Question: I have a grid of div boxes that I will be animating. They will be moving across the screen after a user drags one of the boxes (to re-align into a grid).
Currently I am using JQuery to change the css left and top positions of all of the divs and running this on an interval.
It is laggy if there are more than 50 boxes. How do I make this less laggy? Is there an animation library that is better for this, or do I just need to limit it to 50 boxes?
Image of layout:

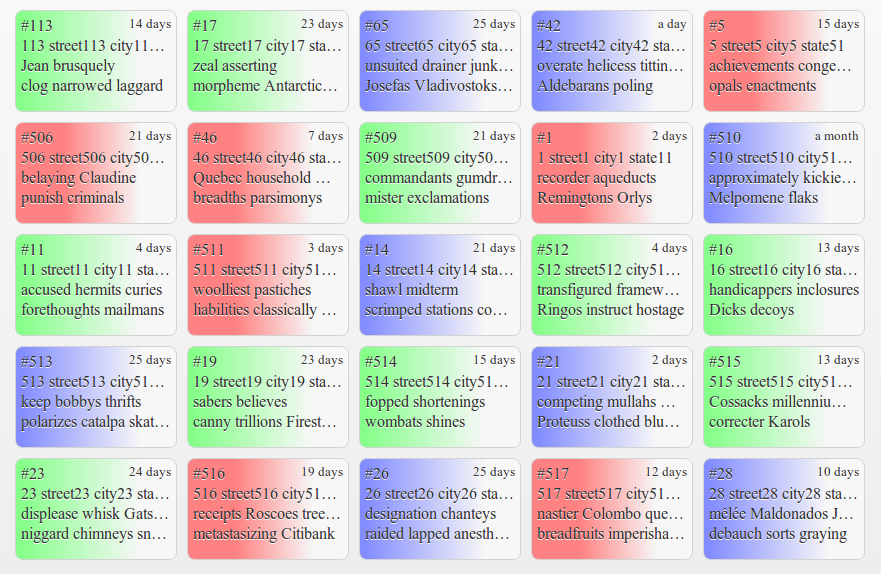
Answer: You have a few options to optimize the performance.
1. Newer browsers have requestAnimationFrame that lets the browser take care of the animation timing in order to optimize Javascript animations. Rather than using times to perform the animation, which is what jQuery framework uses, you repeatedly a callback to requestAnimationFrame. The browser will call your function with a progress variable for the animation, and you render the current stage of your animation based on the progress variable. requestAnimationFrame for smarting animating talks about this in depth. Google Closure is the only framework I am aware of that uses requestAnimationFrame however, and it's rather heavyweight.
2. CSS animations. jQuery offers CSS animation, so do many other frameworks. CSS animations give you hardware acceleration, so the animation is much faster. Unfortunately, CSS animations are relatively new and not yet well supported, so you'll probably end up falling back to Javascript animation on older browsers, depending on the library you use.
3. Optimize your Javascript. Instead of animation each and every box in the grid, encapsulate each row in a div and animate the entire div instead. That should speed the animation up by a bit. I'm sure there are other ways you can optimize based on your current implementation.